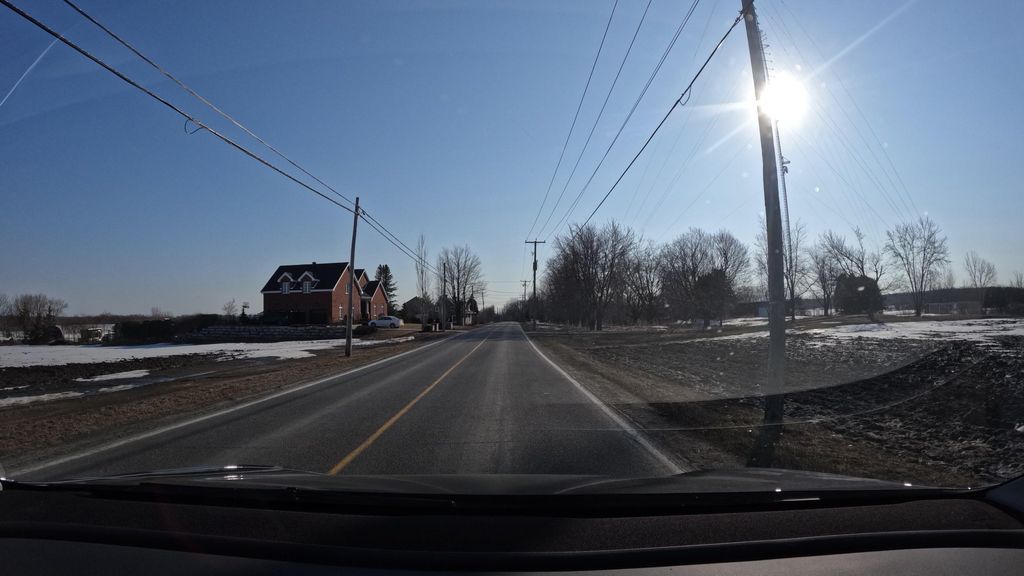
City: montreal